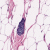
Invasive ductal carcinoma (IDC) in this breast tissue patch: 0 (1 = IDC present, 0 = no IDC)